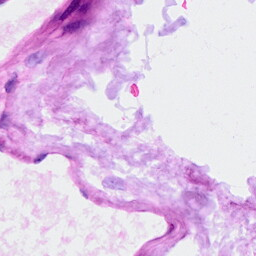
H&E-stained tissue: Ovarian